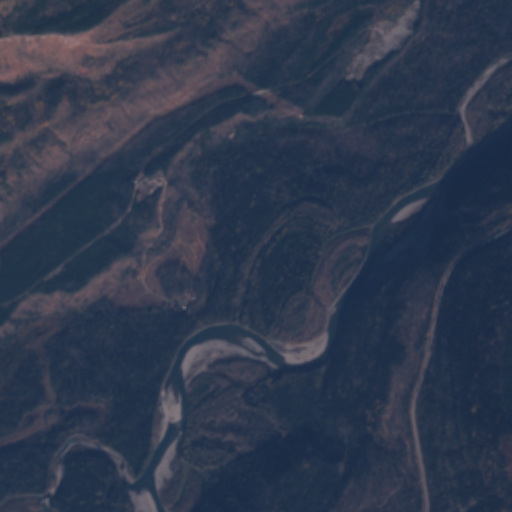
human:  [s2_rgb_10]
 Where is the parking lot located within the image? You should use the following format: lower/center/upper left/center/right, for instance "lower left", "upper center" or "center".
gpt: There is no parking lot in the image.